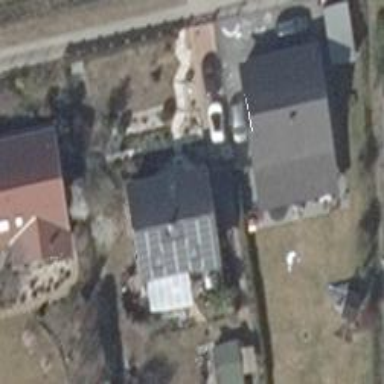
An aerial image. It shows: Solar power generator using photovoltaic method with solar photovoltaic panel types.